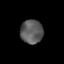
Tissue: lung
Cell type: Epithelial cells
Senescence score: 0.1626
Nuclear area (px): 524
Mean DAPI intensity: 91.5